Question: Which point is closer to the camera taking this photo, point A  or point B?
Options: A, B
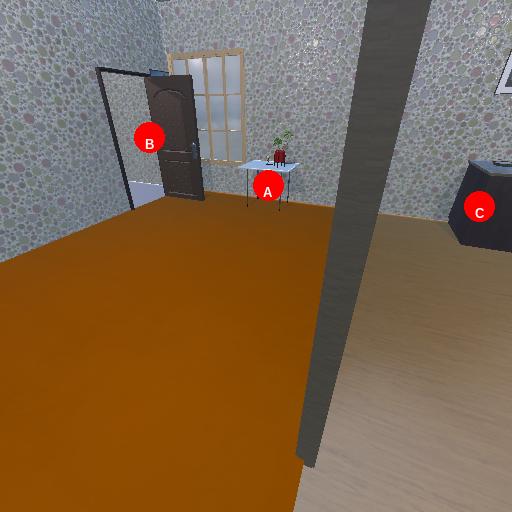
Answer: A